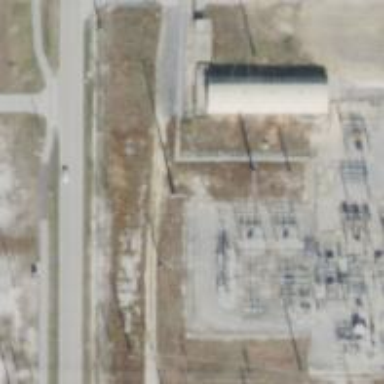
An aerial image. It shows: Power pole.